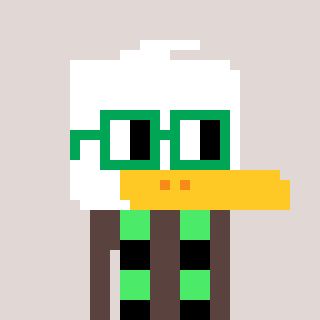
a pixel art character with square green glasses, a duck-shaped head and a darkbrown-colored body on a warm background